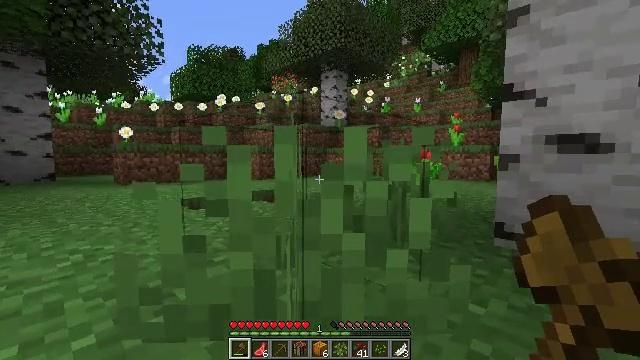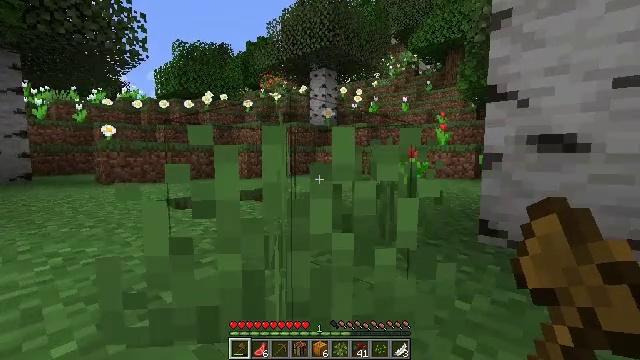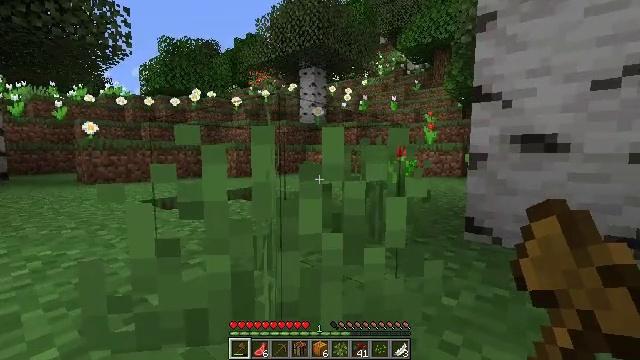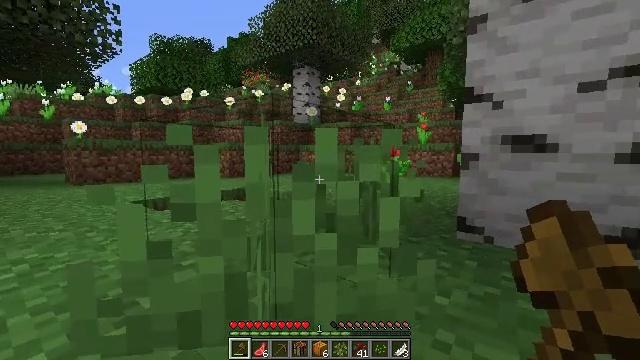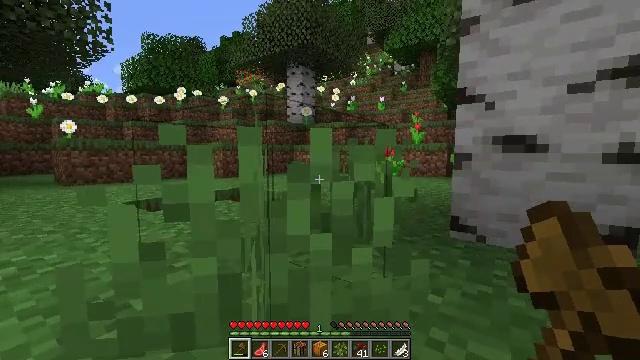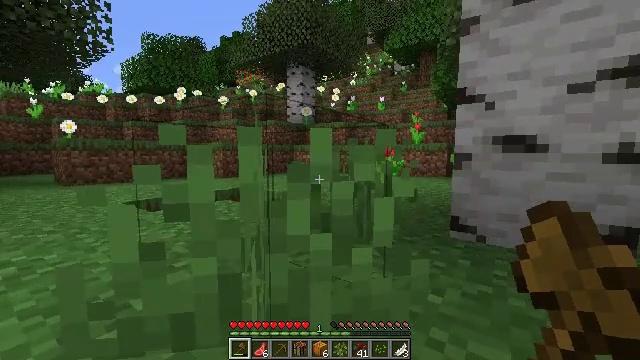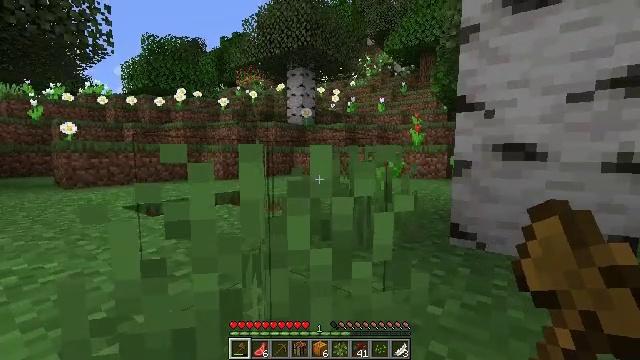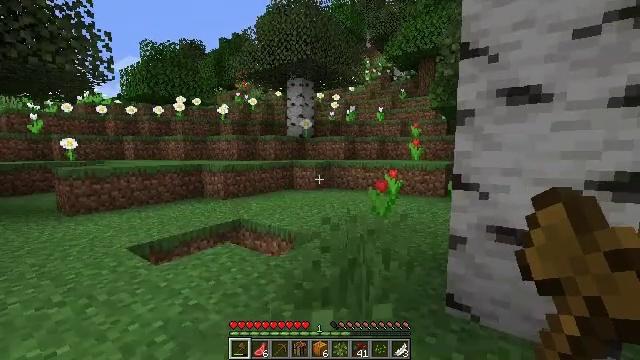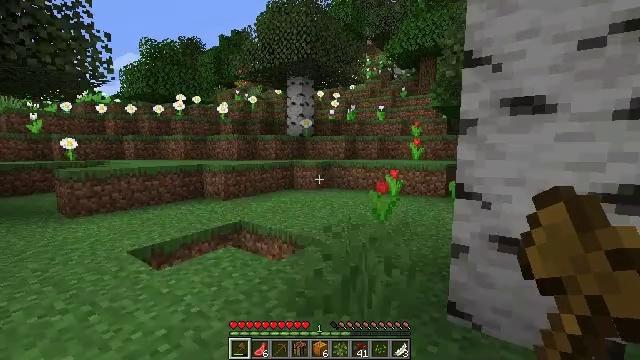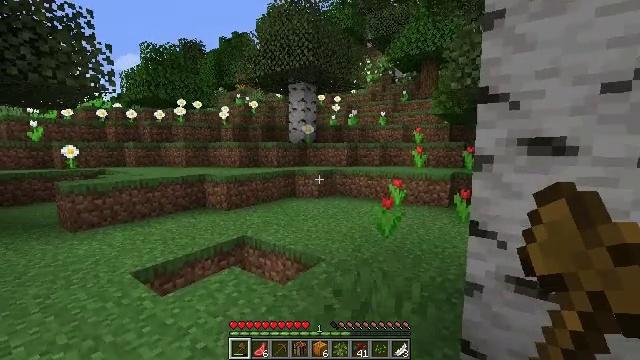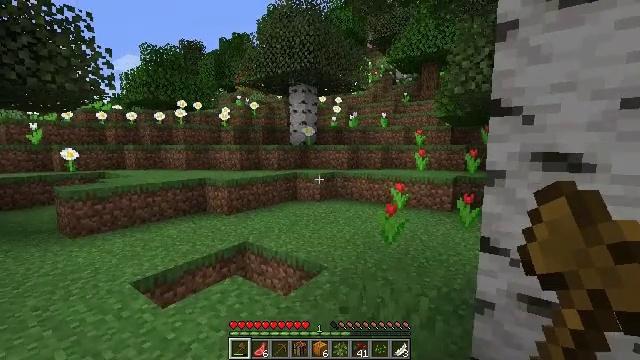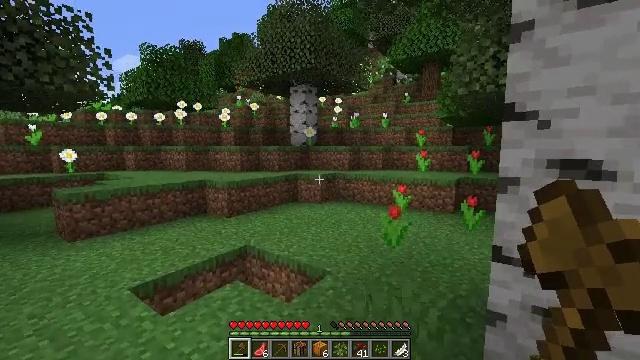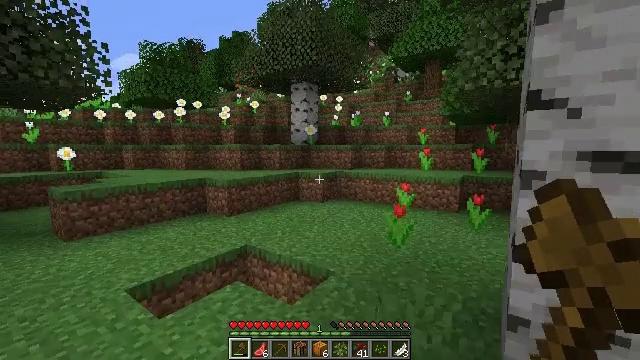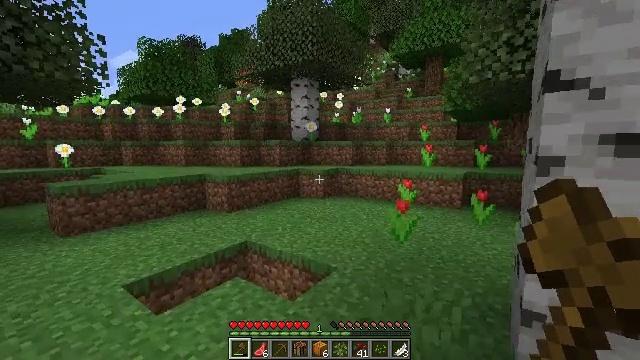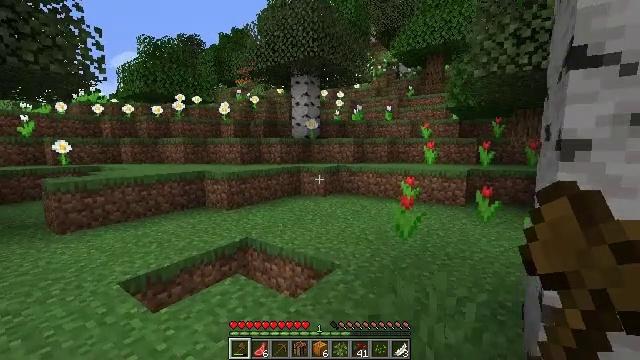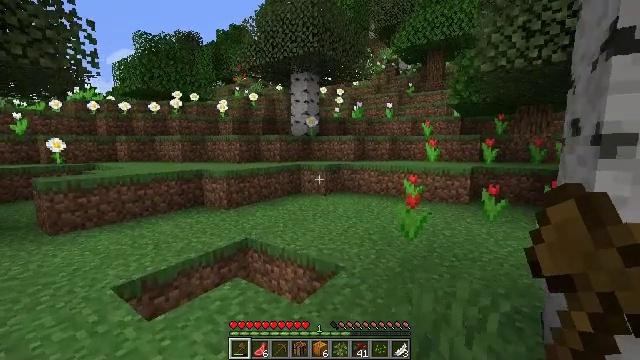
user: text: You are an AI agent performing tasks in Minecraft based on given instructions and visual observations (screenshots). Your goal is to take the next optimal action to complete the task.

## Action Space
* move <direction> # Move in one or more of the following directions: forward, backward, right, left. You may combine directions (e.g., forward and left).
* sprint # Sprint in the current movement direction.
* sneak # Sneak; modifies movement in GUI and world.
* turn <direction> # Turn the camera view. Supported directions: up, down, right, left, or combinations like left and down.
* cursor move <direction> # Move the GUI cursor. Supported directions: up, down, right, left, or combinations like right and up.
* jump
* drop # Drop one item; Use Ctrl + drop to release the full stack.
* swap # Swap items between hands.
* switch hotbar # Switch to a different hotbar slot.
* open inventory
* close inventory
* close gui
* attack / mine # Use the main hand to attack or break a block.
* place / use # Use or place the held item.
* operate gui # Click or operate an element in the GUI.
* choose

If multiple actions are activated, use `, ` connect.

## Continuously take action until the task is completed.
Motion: motion action
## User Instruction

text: Mine a cornflower from the ground.
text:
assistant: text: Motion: move forward, turn right
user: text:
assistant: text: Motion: move forward, turn right
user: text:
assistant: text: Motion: move forward, turn right
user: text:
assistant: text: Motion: move forward, turn right
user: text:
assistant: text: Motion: move forward
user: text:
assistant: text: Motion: move forward, jump
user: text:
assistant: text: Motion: move forward, jump
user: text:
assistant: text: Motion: move forward, jump
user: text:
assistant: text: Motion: move forward, jump
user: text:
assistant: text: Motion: move forward
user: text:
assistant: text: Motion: move forward
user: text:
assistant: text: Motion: move forward
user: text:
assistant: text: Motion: move forward
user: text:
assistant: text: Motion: no_op
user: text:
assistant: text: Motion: no_op
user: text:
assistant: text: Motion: no_op
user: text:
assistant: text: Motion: move forward
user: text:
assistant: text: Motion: move forward, turn right
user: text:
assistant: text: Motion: turn right
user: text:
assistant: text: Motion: no_op
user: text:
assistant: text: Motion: move forward, turn right and down
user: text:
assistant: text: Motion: move forward, turn right and down
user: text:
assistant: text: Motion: move forward, turn right and down
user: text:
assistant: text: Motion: move forward, turn down
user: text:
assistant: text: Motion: move forward, turn down
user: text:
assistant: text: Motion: move forward
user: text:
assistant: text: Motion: move forward
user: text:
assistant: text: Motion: move forward
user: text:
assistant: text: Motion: move forward
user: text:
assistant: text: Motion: move forward, turn up